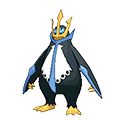
Pok\u00e9mon: empoleon